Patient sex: F
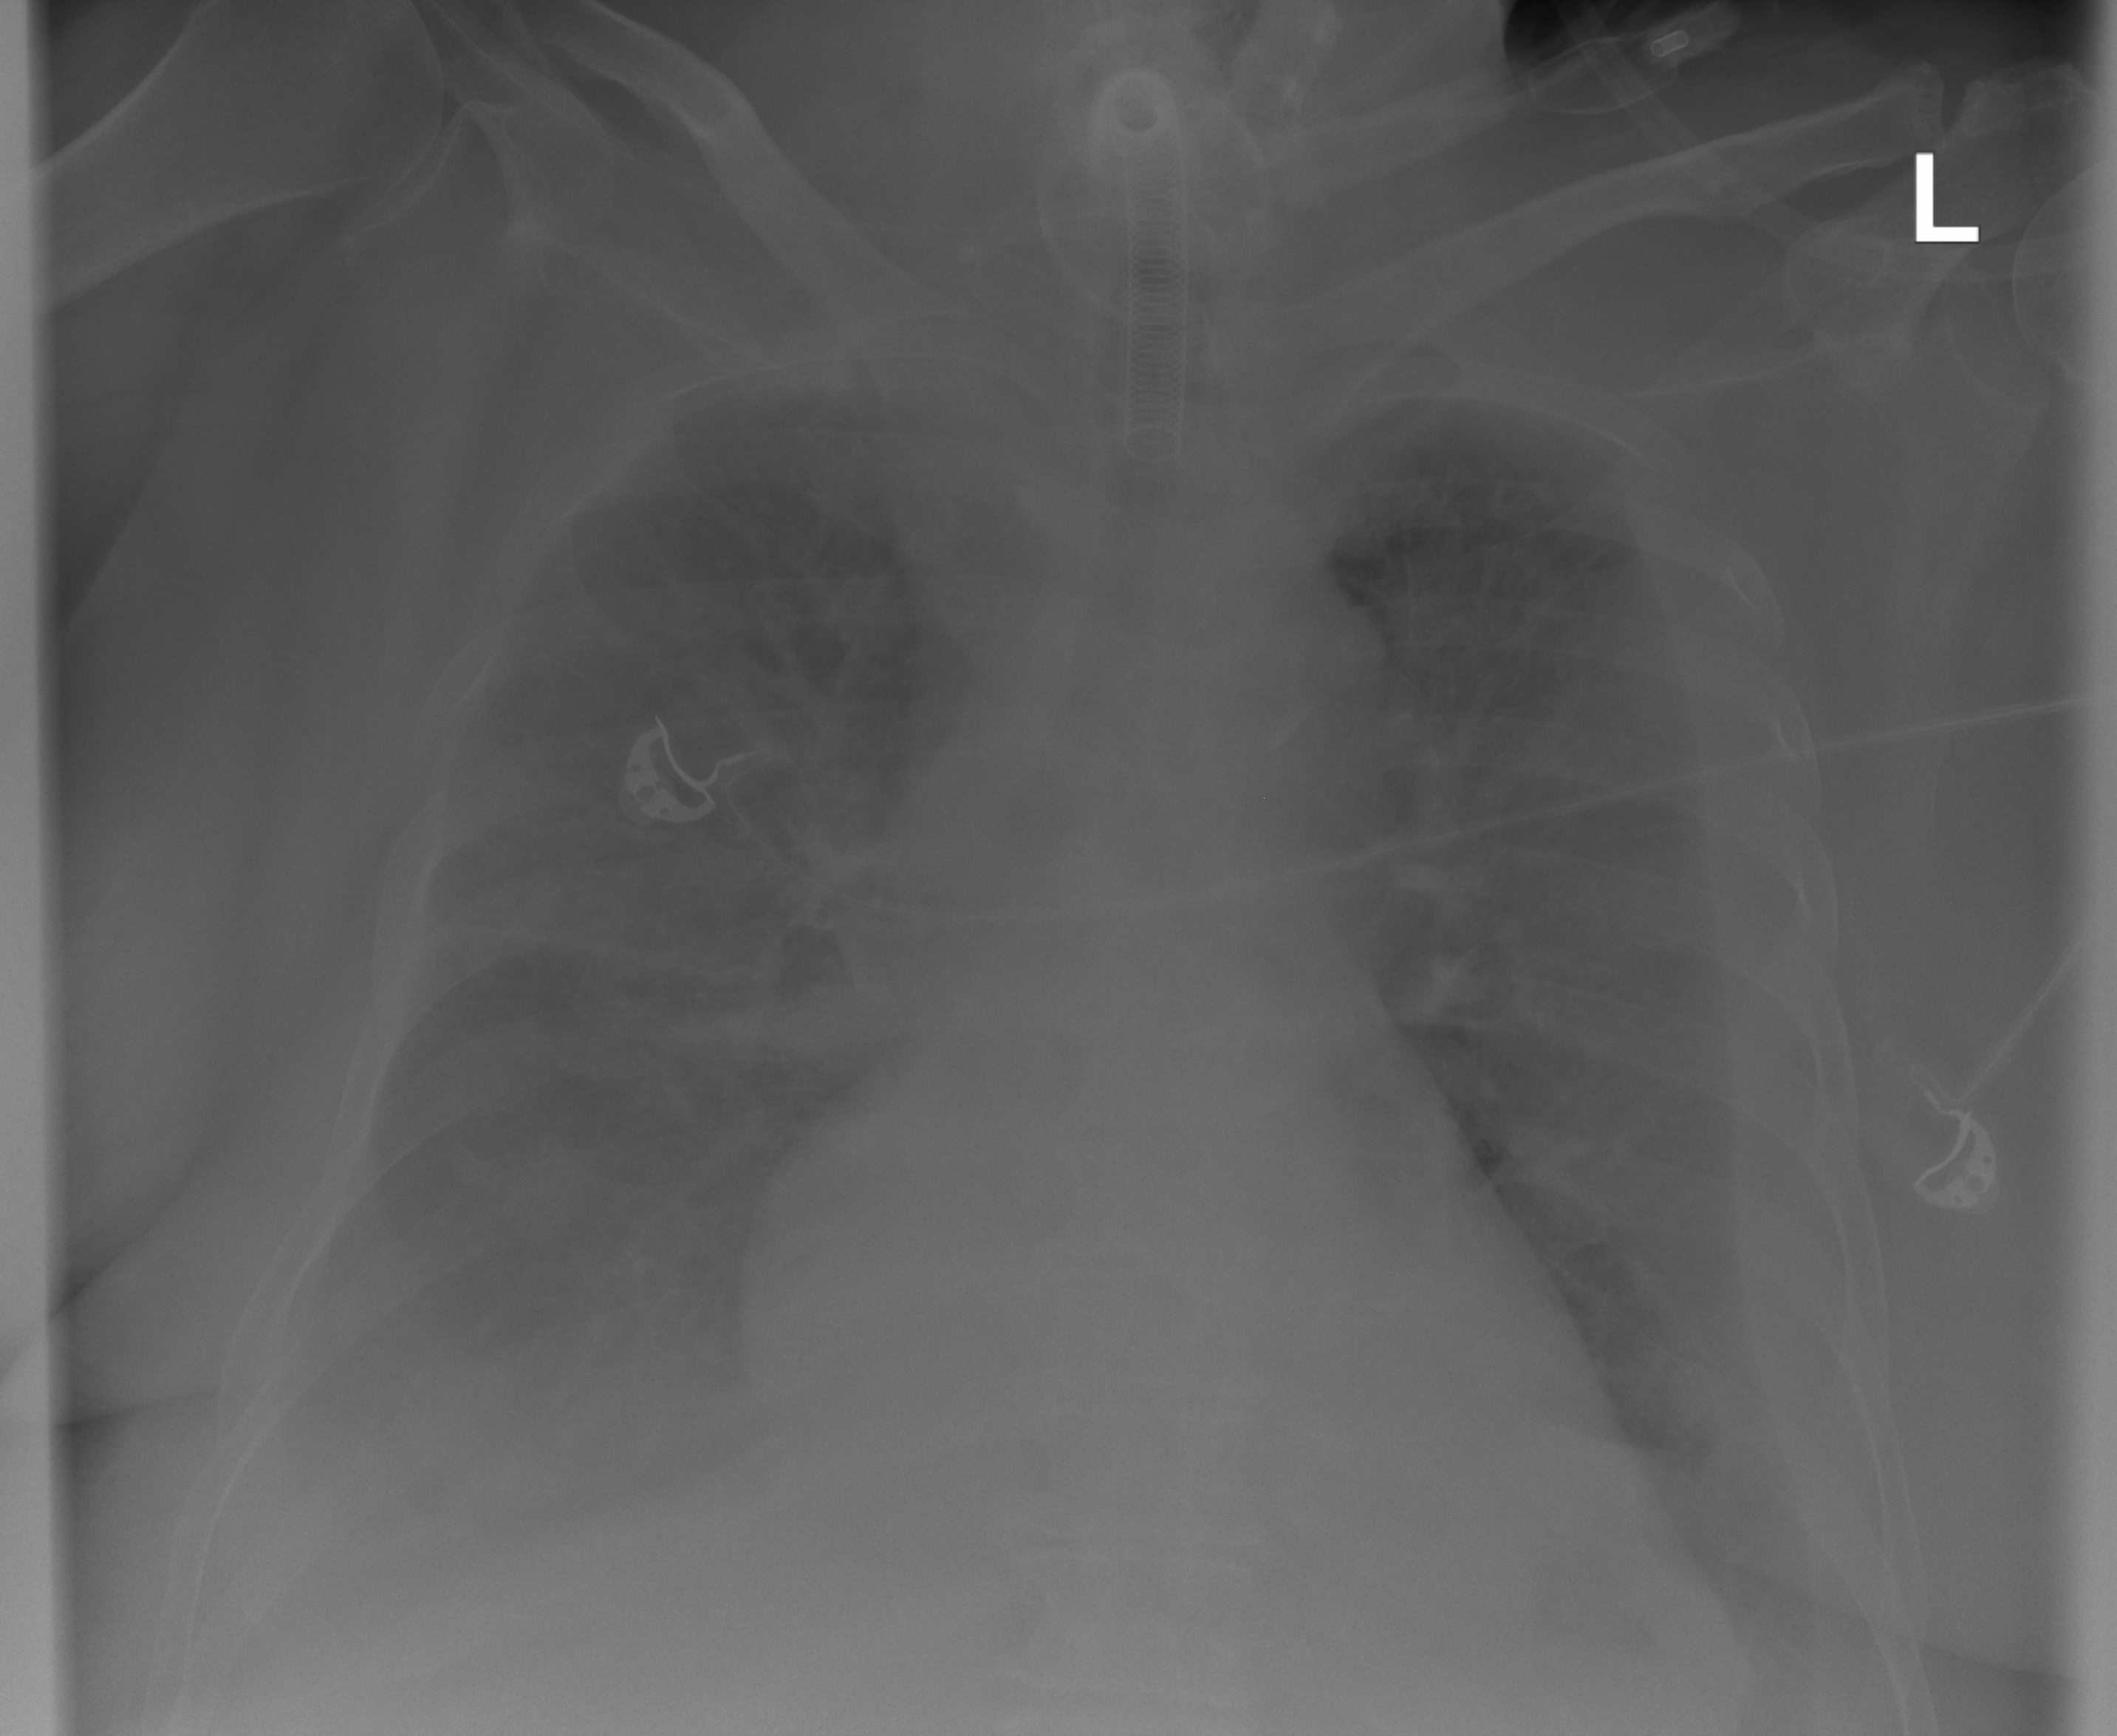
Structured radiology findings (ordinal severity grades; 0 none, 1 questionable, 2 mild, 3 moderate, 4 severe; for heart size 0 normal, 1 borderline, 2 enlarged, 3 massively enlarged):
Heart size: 1
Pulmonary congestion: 2
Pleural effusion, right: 2
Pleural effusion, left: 2
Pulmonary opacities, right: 0
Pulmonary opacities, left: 0
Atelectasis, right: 2
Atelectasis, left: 0